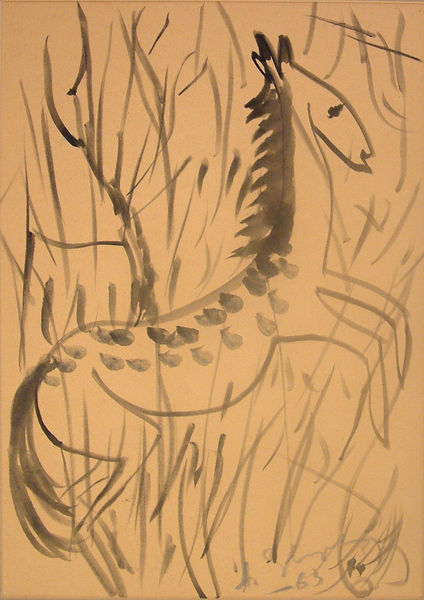
Titel: A Horse In the Woods, A Horse In the Woods
Künstler: Anatolii Zverev
Standort: Amherst (Massachusetts, USA)
Institution: Mead Art Museum, Amherst College
Schlagwörter: kopf, bäume, gelb, äste, braun, grau, schwarz, skizze, zeichnung, gras, tier, wiese, schilf, weide, busch, büsche, blatt, ohren, wald, pferd, beine, mähne, schwanz, schweif, sprung, black, punkte, tupfen, entwurf, flecken, dickicht, field, nature, trees, wildnis, grass, plants, drawing, paper, dots, cartoon, line, monochrome, sketch, aufbäumen, leaves, ink, water colour, watercolor, dot, animal, deer, horse, brush, charcoal, asian, simple, gallop, jump, plain, mondrian, weeds, zebra, mane, abtsrakt, running, wild, naive, cavern, 20th century, signed, giraffe, child like, outsider art, outsider, 1963, watercolous, oi, pre-historical, ferrera, 1965, 1865, avnt-garde, tupfe